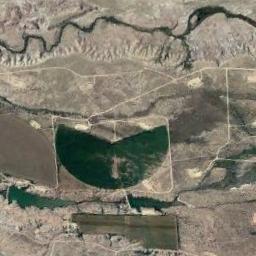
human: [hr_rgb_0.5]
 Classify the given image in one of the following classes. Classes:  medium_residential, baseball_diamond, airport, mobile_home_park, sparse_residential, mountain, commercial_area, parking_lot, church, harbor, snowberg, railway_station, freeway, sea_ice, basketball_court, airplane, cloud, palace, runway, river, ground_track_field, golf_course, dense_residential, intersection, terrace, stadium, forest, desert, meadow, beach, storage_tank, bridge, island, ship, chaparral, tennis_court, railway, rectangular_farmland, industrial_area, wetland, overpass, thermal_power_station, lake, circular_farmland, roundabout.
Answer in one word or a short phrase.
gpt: circular_farmland